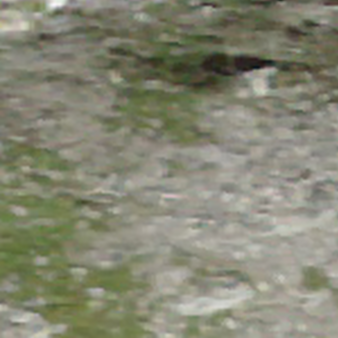
Label: other